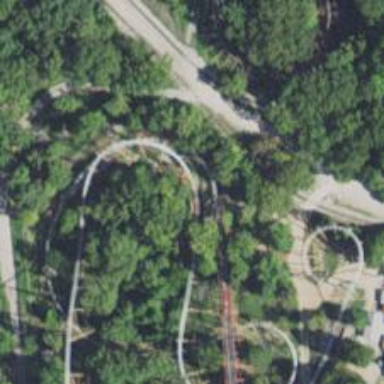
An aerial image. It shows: Monorail railway.